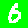
Digit: 6